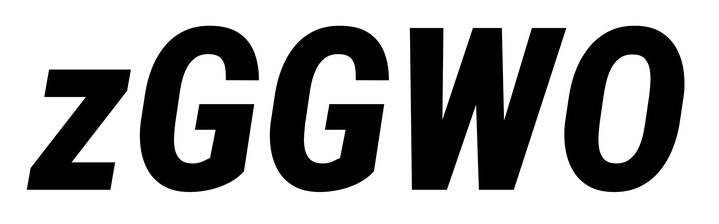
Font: Roboto-Italic_Condensed_ExtraBold_Italic